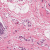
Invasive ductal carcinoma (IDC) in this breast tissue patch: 0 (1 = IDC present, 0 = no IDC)